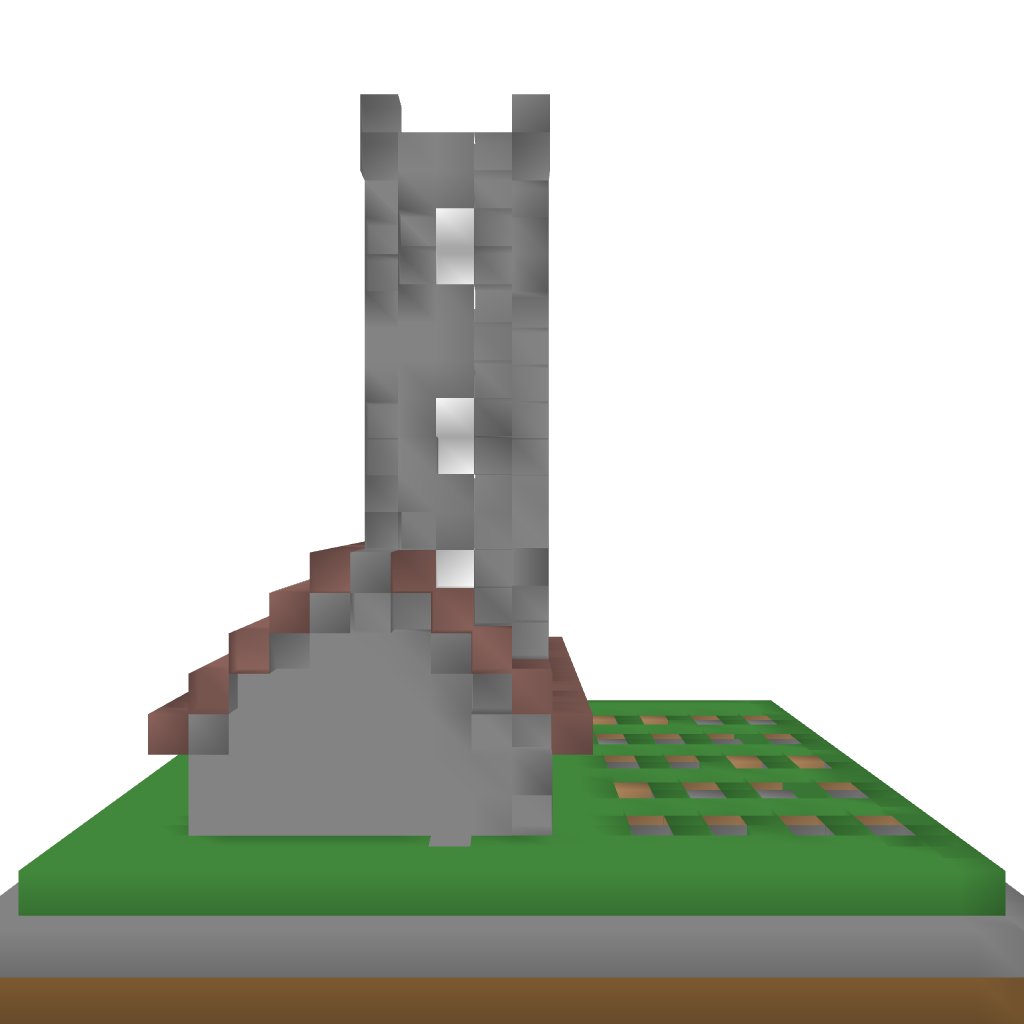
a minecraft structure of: Church with Cemetery high quality